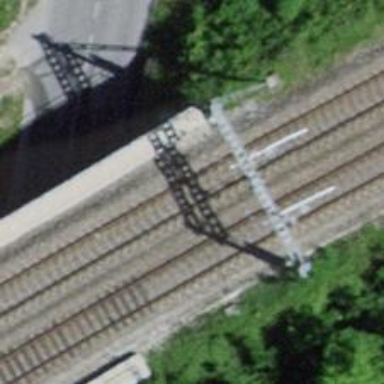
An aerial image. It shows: Single-track railway bridge with contact lines for electrification.